Question: I have the grid with paging. Every page has max 10 rows. if i have 3 records only i need to show 7 empty rows,
like excel sheet layout
Like this:

I got the :
'''
loadComplete: function (data) {
var pagesize = jQuery("#list5").jqGrid('getGridParam', 'rowNum');
if (data.rows.length < pagesize) {
for (i = 0; i < pagesize - data.rows.length; i++) {
$("#list5").addRowData(i + 1, {});
}
}
}
'''
If any other efficient solution is there then please let me know.
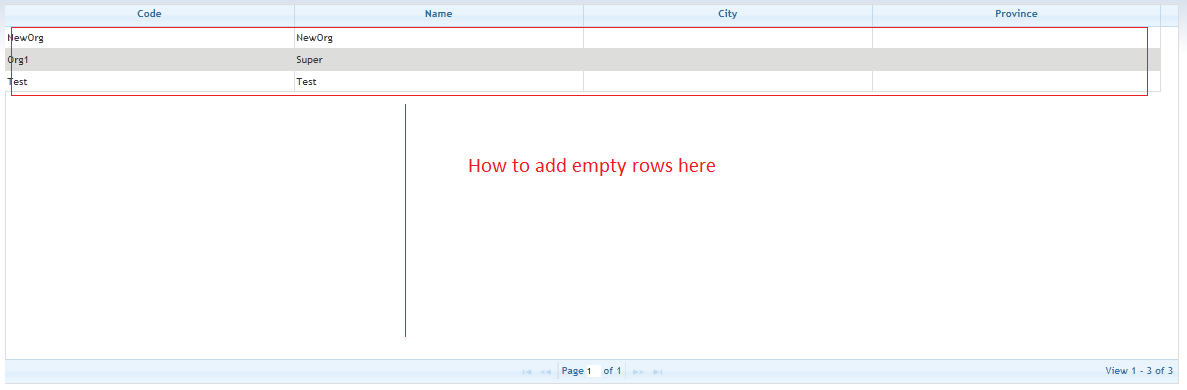
Answer: The problem with that is the page counts at the lower right are wrong: they include the blank rows. E.g. "View 91 to 100" when there are only 95 rows. Here's a solution to that:
'''
loadComplete: function (data) {
var grid = jQuery("#list5"),
pageSize = parseInt(grid.jqGrid("getGridParam", "rowNum")),
emptyRows = pageSize - data.rows.length;
if (emptyRows > 0) {
for (var i = 1; i <= emptyRows; i++)
// Send rowId as undefined to force jqGrid to generate random rowId
grid.jqGrid('addRowData', undefined, {});
// adjust the counts at lower right
grid.jqGrid("setGridParam", {
reccount: grid.jqGrid("getGridParam", "reccount") - emptyRows,
records: grid.jqGrid("getGridParam", "records") - emptyRows
});
grid[0].updatepager();
}
}
'''